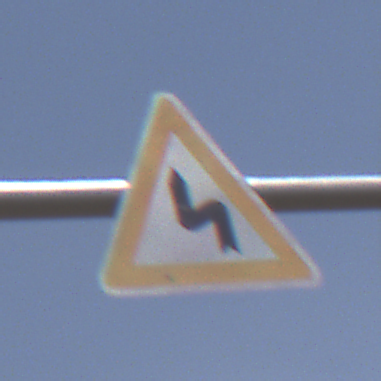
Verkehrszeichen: DoppelkurveZunaechstLinks
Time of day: Midday
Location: Outdoor (Nature)
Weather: PartlyCloudy
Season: NotSpecified
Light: Natural